Fundus camera: canon
Shooting center: optic_disc
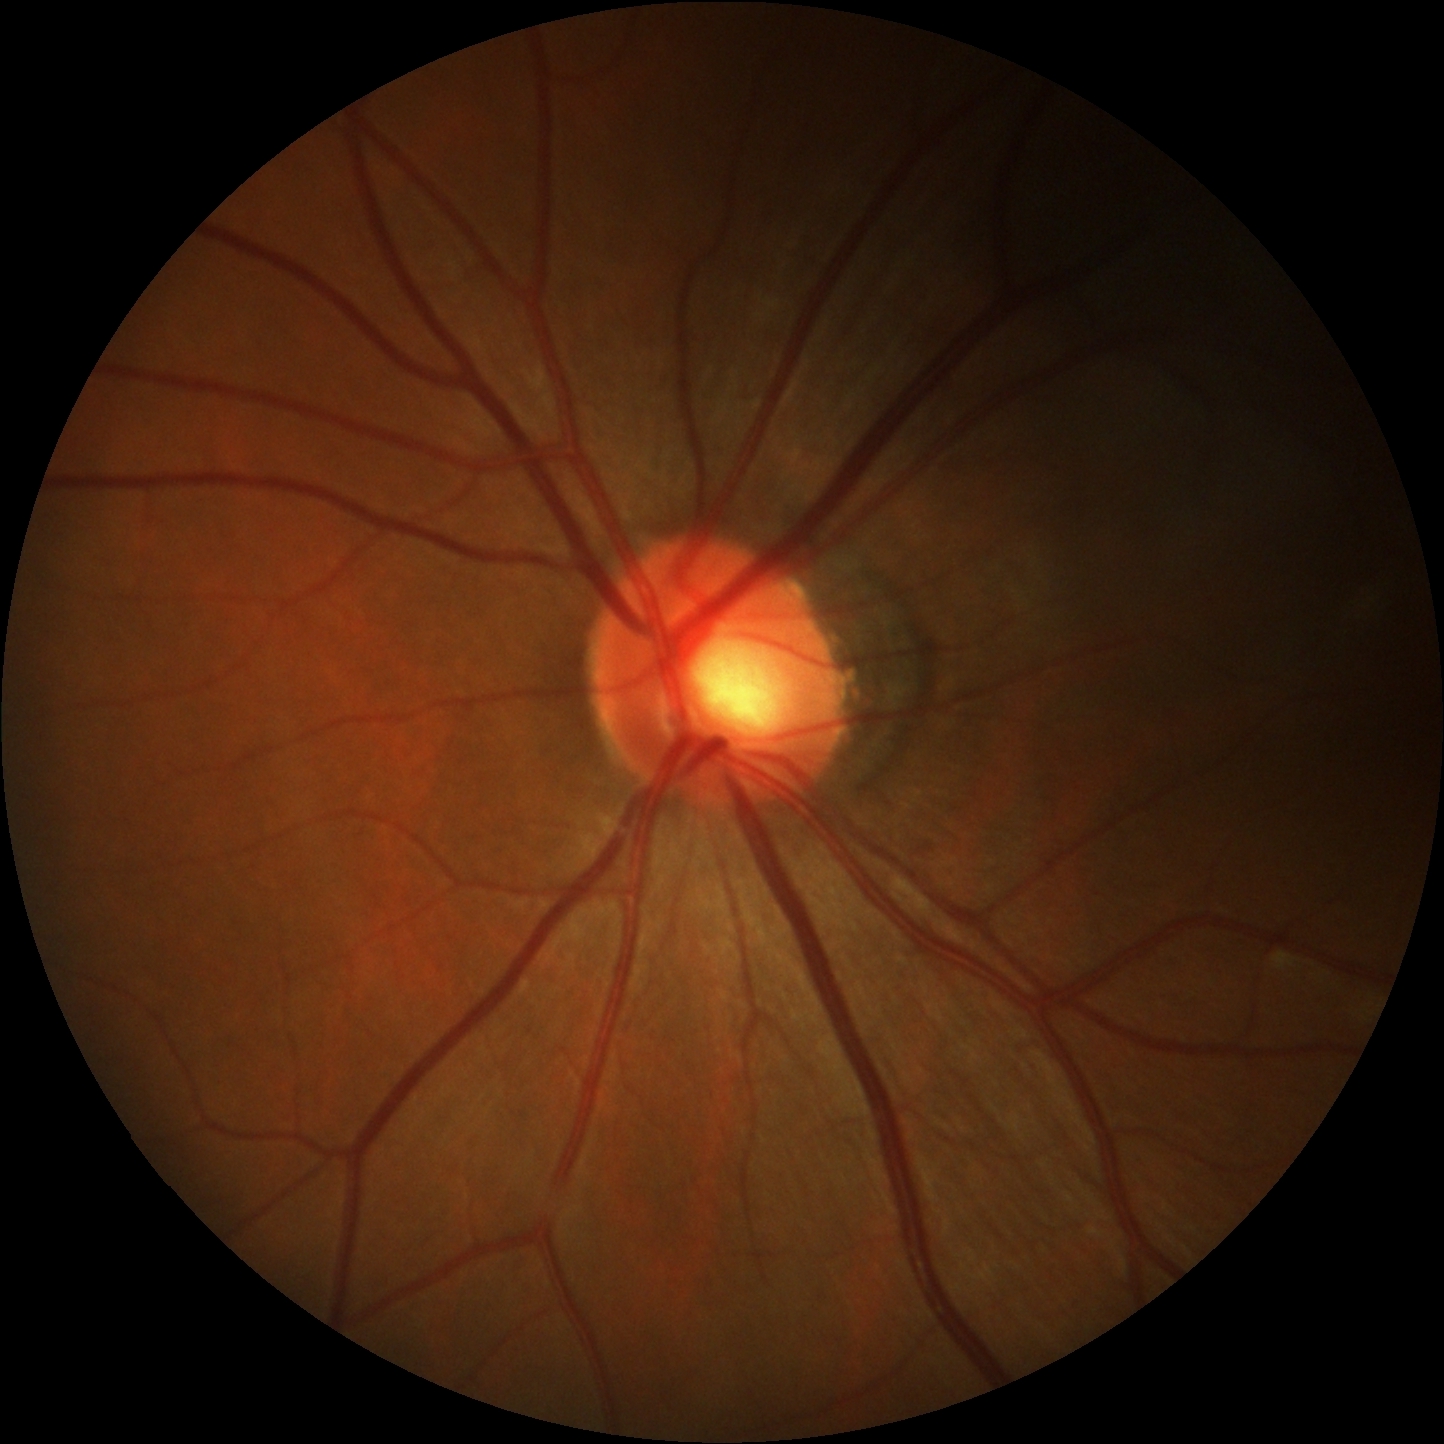
Pathologic myopia: no
Patchy retinal atrophy: present
Retinal detachment: absent